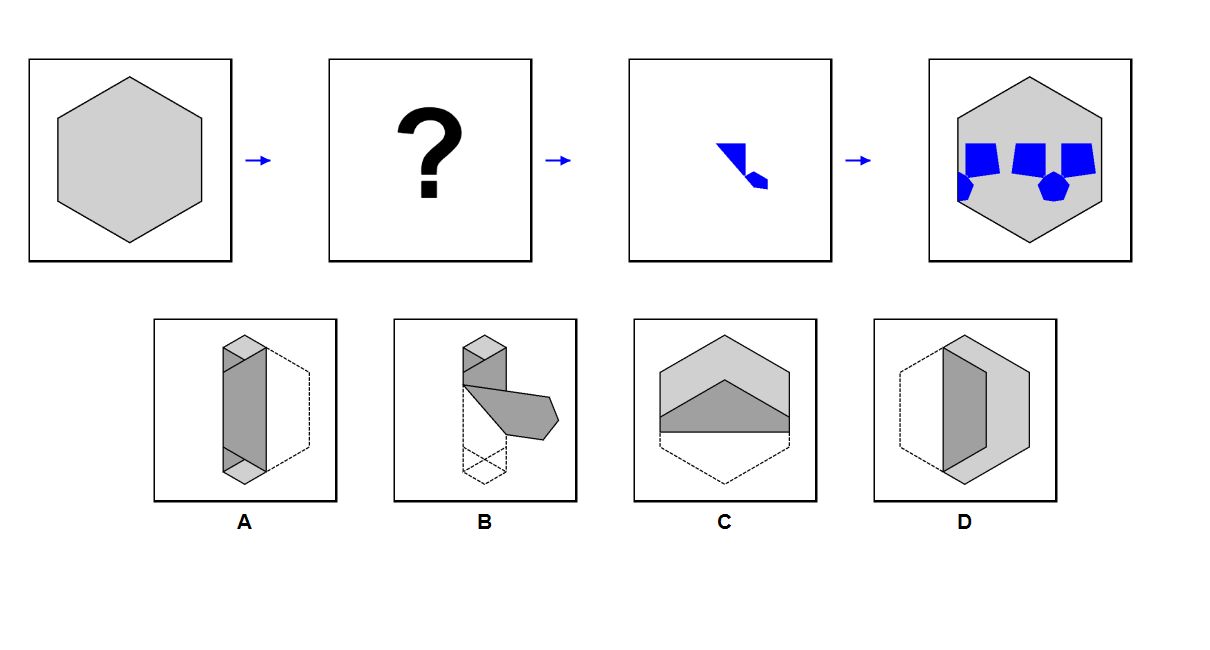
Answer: C